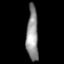
Tissue: lung
Cell type: Epithelial cells
Senescence score: 0.2214
Nuclear area (px): 624
Mean DAPI intensity: 142.449